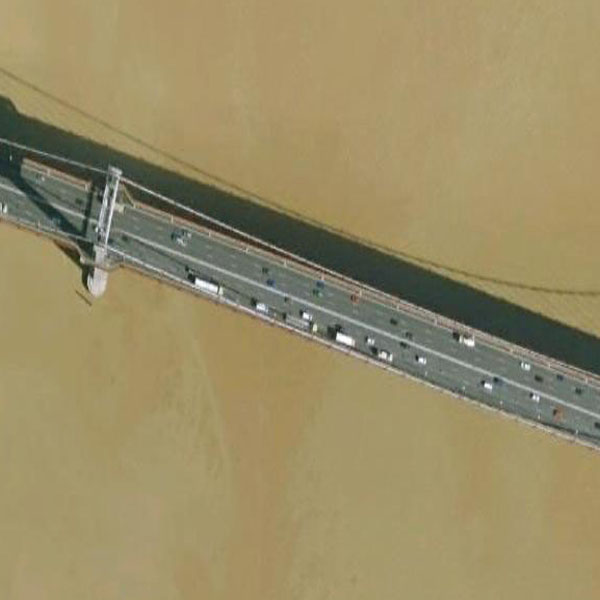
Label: Bridge